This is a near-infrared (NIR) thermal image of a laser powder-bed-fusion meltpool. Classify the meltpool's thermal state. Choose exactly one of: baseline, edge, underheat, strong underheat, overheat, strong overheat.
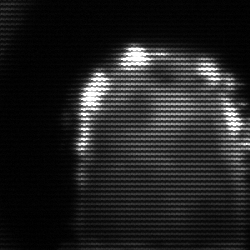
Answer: baseline